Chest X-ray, PA view. Patient: 36 years old, sex F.
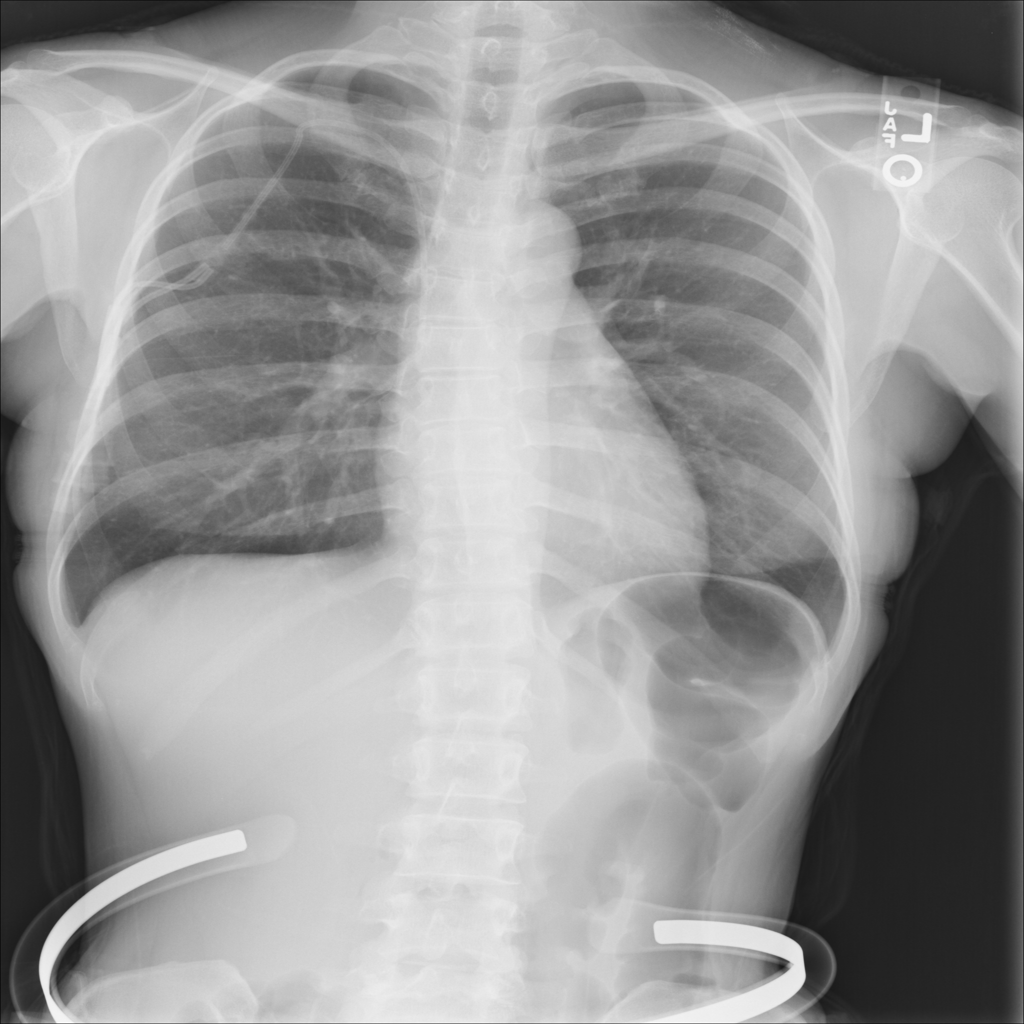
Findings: No Finding